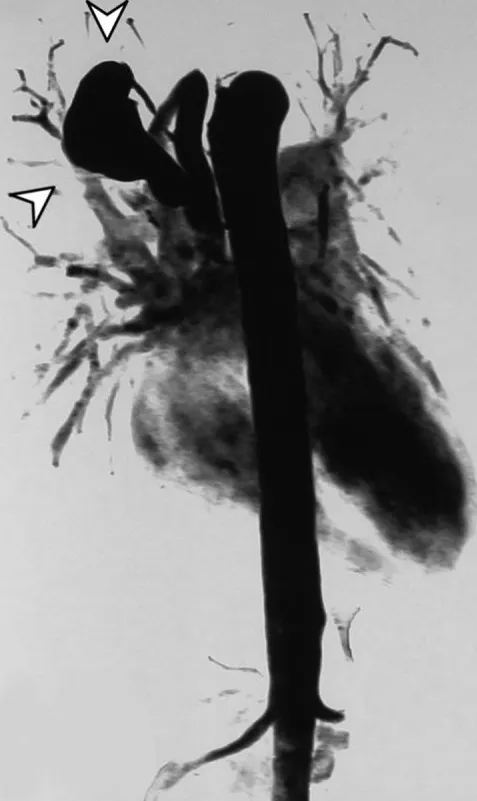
Contrast enhanced MRA study of the thoracic aorta demonstrating a saccular enhancing vascular lesion with a wide neck connecting to the azygos vein on the right side.
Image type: radiology (mri)